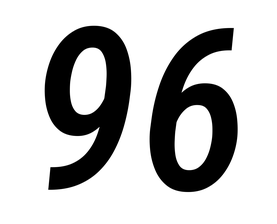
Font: Roboto-Italic_Condensed_Medium_Italic